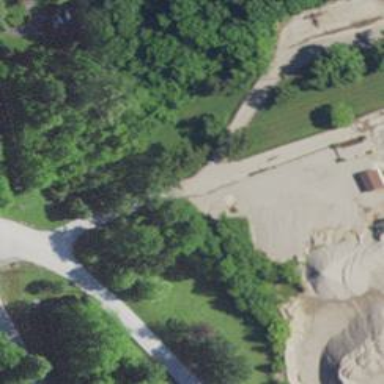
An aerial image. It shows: Quarry area.